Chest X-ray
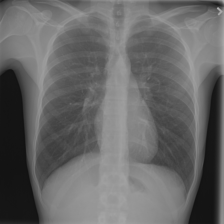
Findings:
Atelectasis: negative
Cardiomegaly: negative
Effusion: negative
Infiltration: negative
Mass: negative
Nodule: negative
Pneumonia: negative
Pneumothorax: negative
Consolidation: negative
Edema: negative
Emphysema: negative
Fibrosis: negative
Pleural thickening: negative
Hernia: negative